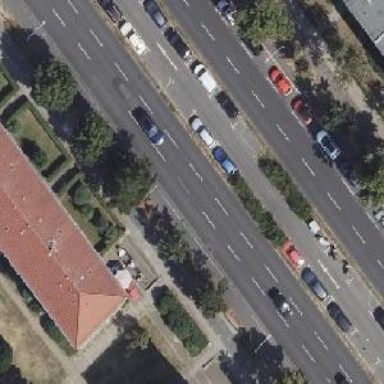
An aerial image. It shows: Primary highway with dual carriageway. There is asphalt cycle track on the right side of the road.